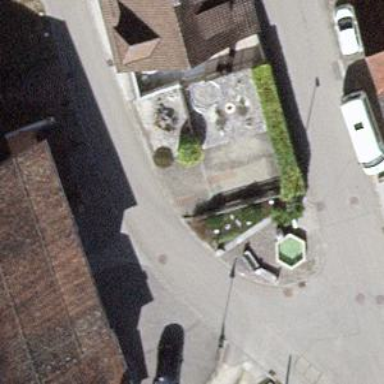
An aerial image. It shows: Bench.